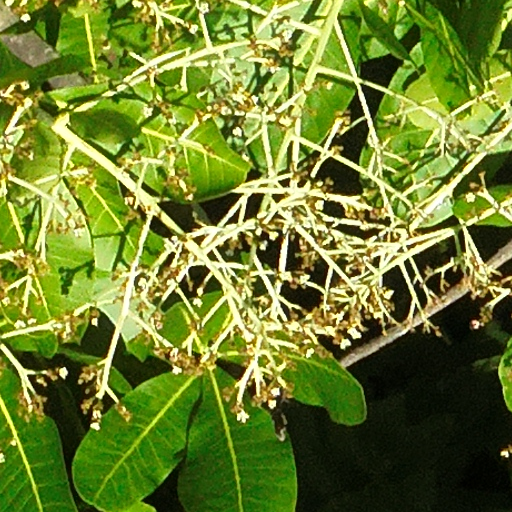
Species: Anacardium excelsum
GBIF accepted scientific name: Anacardium excelsum
Crown area (m\u00b2): 645.697